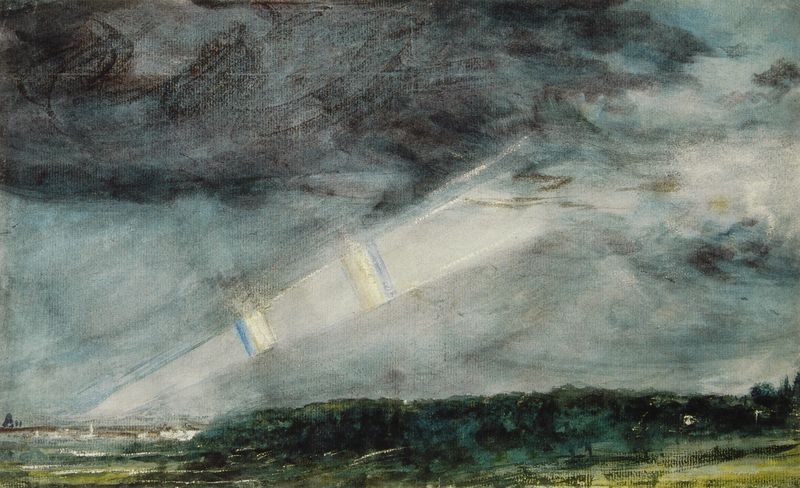
Titel: London from Hampstead, with a Double Rainbow
Künstler: John Constable
Standort: London
Institution: British Museum
Schlagwörter: baum, blau, dunkel, gemälde, gewitter, himmel, meer, schatten, wasser, weiß, wolken, aquarell, bäume, fluss, gelb, grün, landschaft, see, stadt, ufer, braun, bunt, grau, hell, hintergrund, kreide, licht, pastell, schwarz, skizze, zeichnung, gras, wiese, wolke, expressionismus, flächig, tod, bild, ebene, felder, ferne, horizont, häuser, natur, kirche, sonne, wiesen, insel, land, england, wald, turm, bewegt, küste, abstrakt, modern, dorf, farbe, grafik, oliv, constable, sturm, stürmisch, turner, untergang, unwetter, weltende, wetter, dunkelblau, streifen, stimmung, frühling, regen, lichtstrahl, sonnenstrahl, kegel, strahlen, kohle, schraffur, strahl, verwischt, blua, witterung, sonnenstrahlen, erscheinung, baüme, zeichung, regenbogen, unheil, dunkle wolken, regenbögen, klima, lichtstrahle, pimmel, lan, angst stimmung, ubwetter, 19. jahrhundert, we, schwarzbla